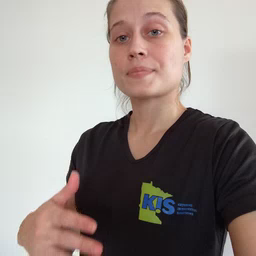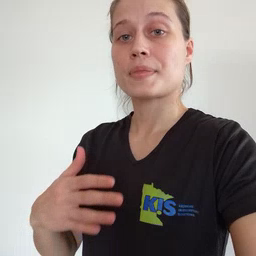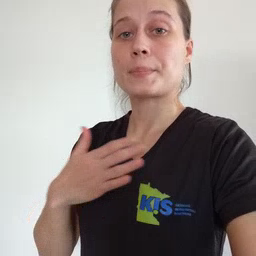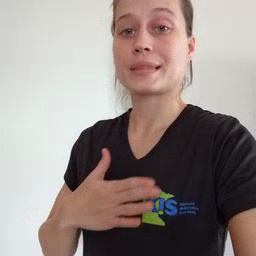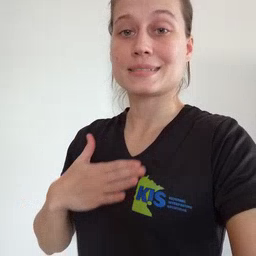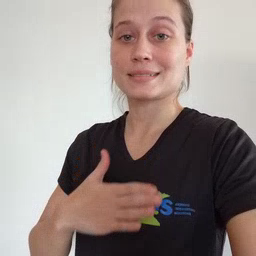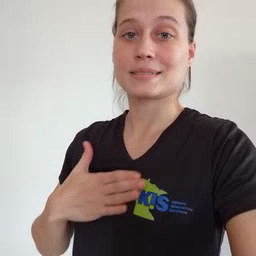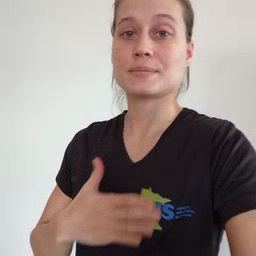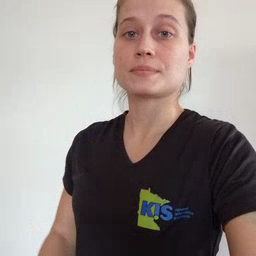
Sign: please